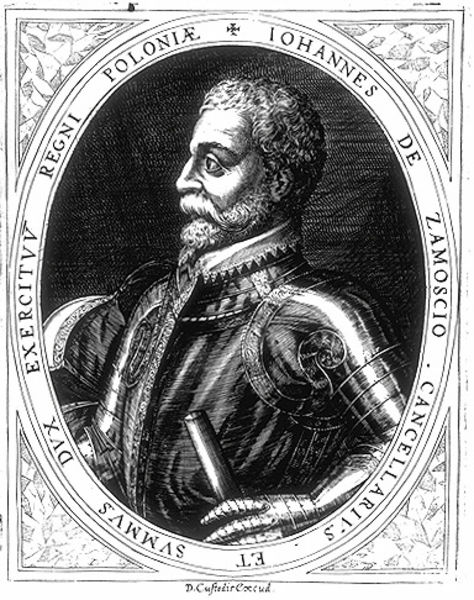
Titel: Bildnis des Johannes de Zamoscio
Künstler: Dominicus Custos
Institution: (Seriendruck)
Schlagwörter: dunkel, mann, grau, haar, handschuh, hell, nase, profil, schwarz, stirn, weiss, zeichnung, muster, bart, johannes, kragen, rahmen, spitze, bildnis, portrait, porträt, auge, blatt, kinn, locken, prtrait, oval, holzschnitt, schrift, stab, grafik, könig, inschrift, glanz, metall, rüschen, schnauzer, antike, spanisch, medaillon, druck, schnitt, schraffur, stich, seite, text, beschriftung, helm, herrscher, ritter, rüstung, aufschrift, rauten, herzog, fernrohr, latein, umschrift, seriendruck, msuter, polen, drick